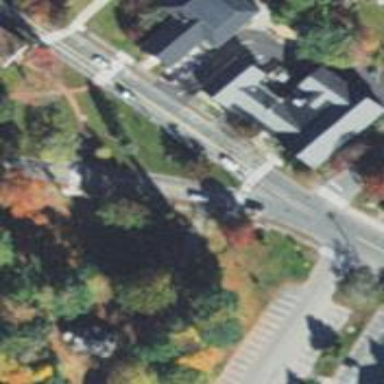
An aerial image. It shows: Stop road.